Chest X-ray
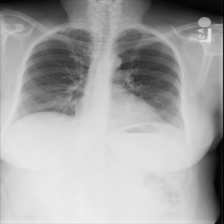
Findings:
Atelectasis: negative
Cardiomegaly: negative
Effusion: negative
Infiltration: negative
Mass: negative
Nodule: negative
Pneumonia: negative
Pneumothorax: negative
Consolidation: negative
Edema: negative
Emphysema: negative
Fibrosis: negative
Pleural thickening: negative
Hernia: negative